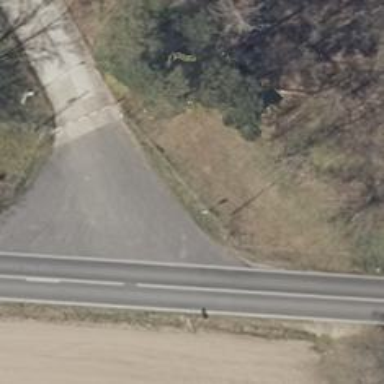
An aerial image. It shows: Emergency access point on the road.